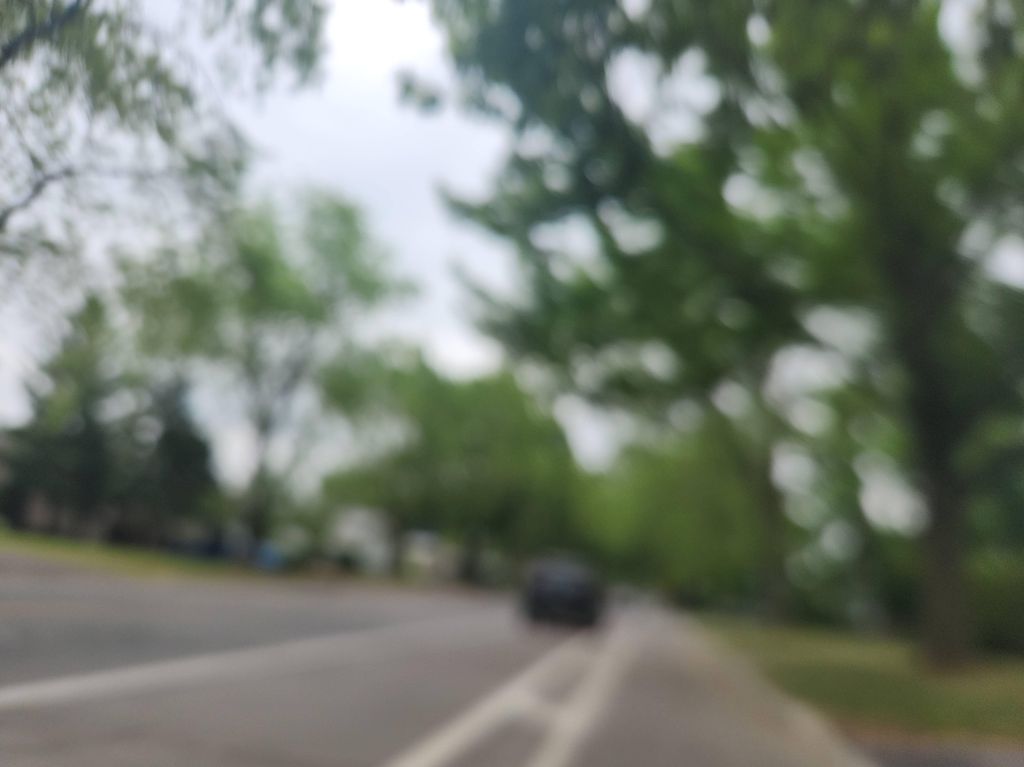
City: montreal